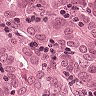
Metastatic tissue present: yes